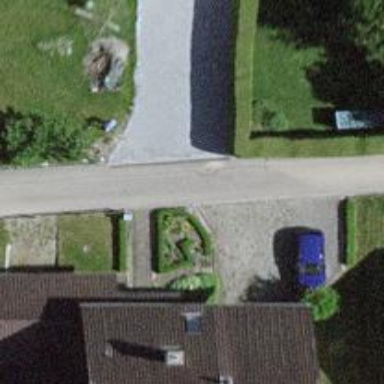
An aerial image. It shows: Driveway made of paving stones.